Question: '''
let states = ["Georgia","California","FL","TX","MA","NJ"];
'''
How do I convert the states array into Id and Name array collection using lodash.
Is there a way to convert the array in below format ( image shown below):

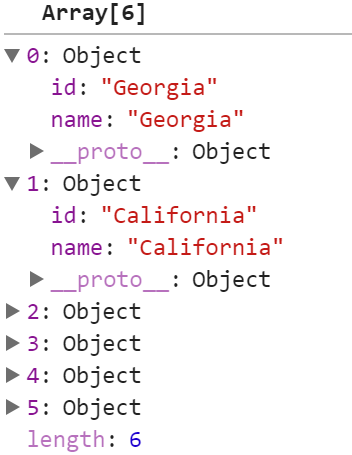
Answer: '''
let states = ["Georgia","California","FL","TX","MA","NJ"];
const newObj = [];
_.each(states, state => newObj.push({ id: state, name: state }));
console.log(newObj);
'''
'''
<script src="https://cdnjs.cloudflare.com/ajax/libs/lodash.js/4.17.4/lodash.min.js"></script>
'''
'_.each' performs a function on each item of an Array. With that you can create a new object for each state and push that into a new Array. Note: this could also be accomplished with JavaScript's built in '.map'.
----- UPDATE -----
Why did I make this complicated many years ago?
'''
const states = ["Georgia","California","FL","TX","MA","NJ"];
const newObj = states.map(state => ({ id: state, name: state }));
console.log(newObj);
'''
No need to use 'lodash', just map through the array and return a new object for each item in the array.